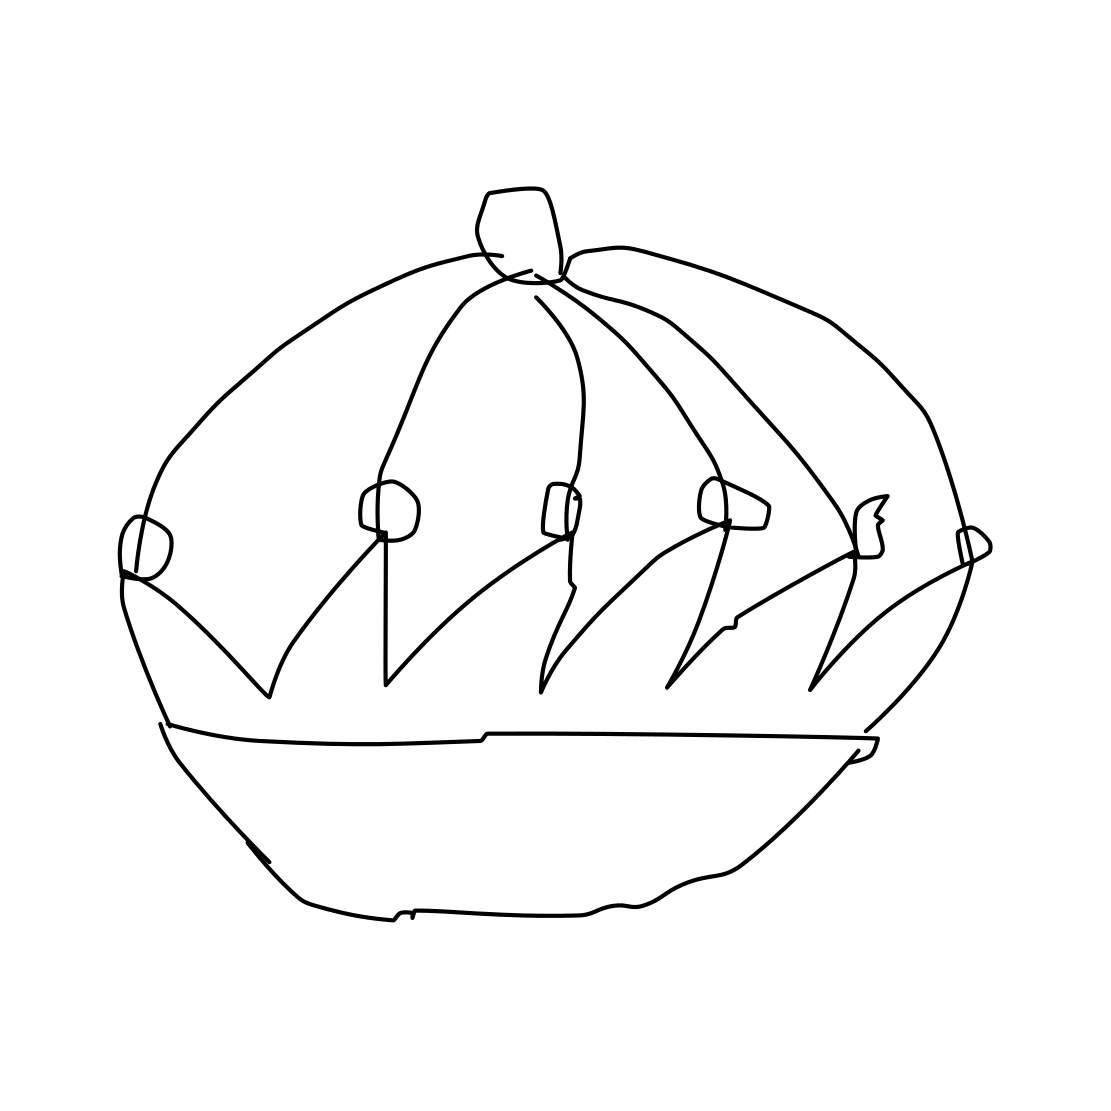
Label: crown